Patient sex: F
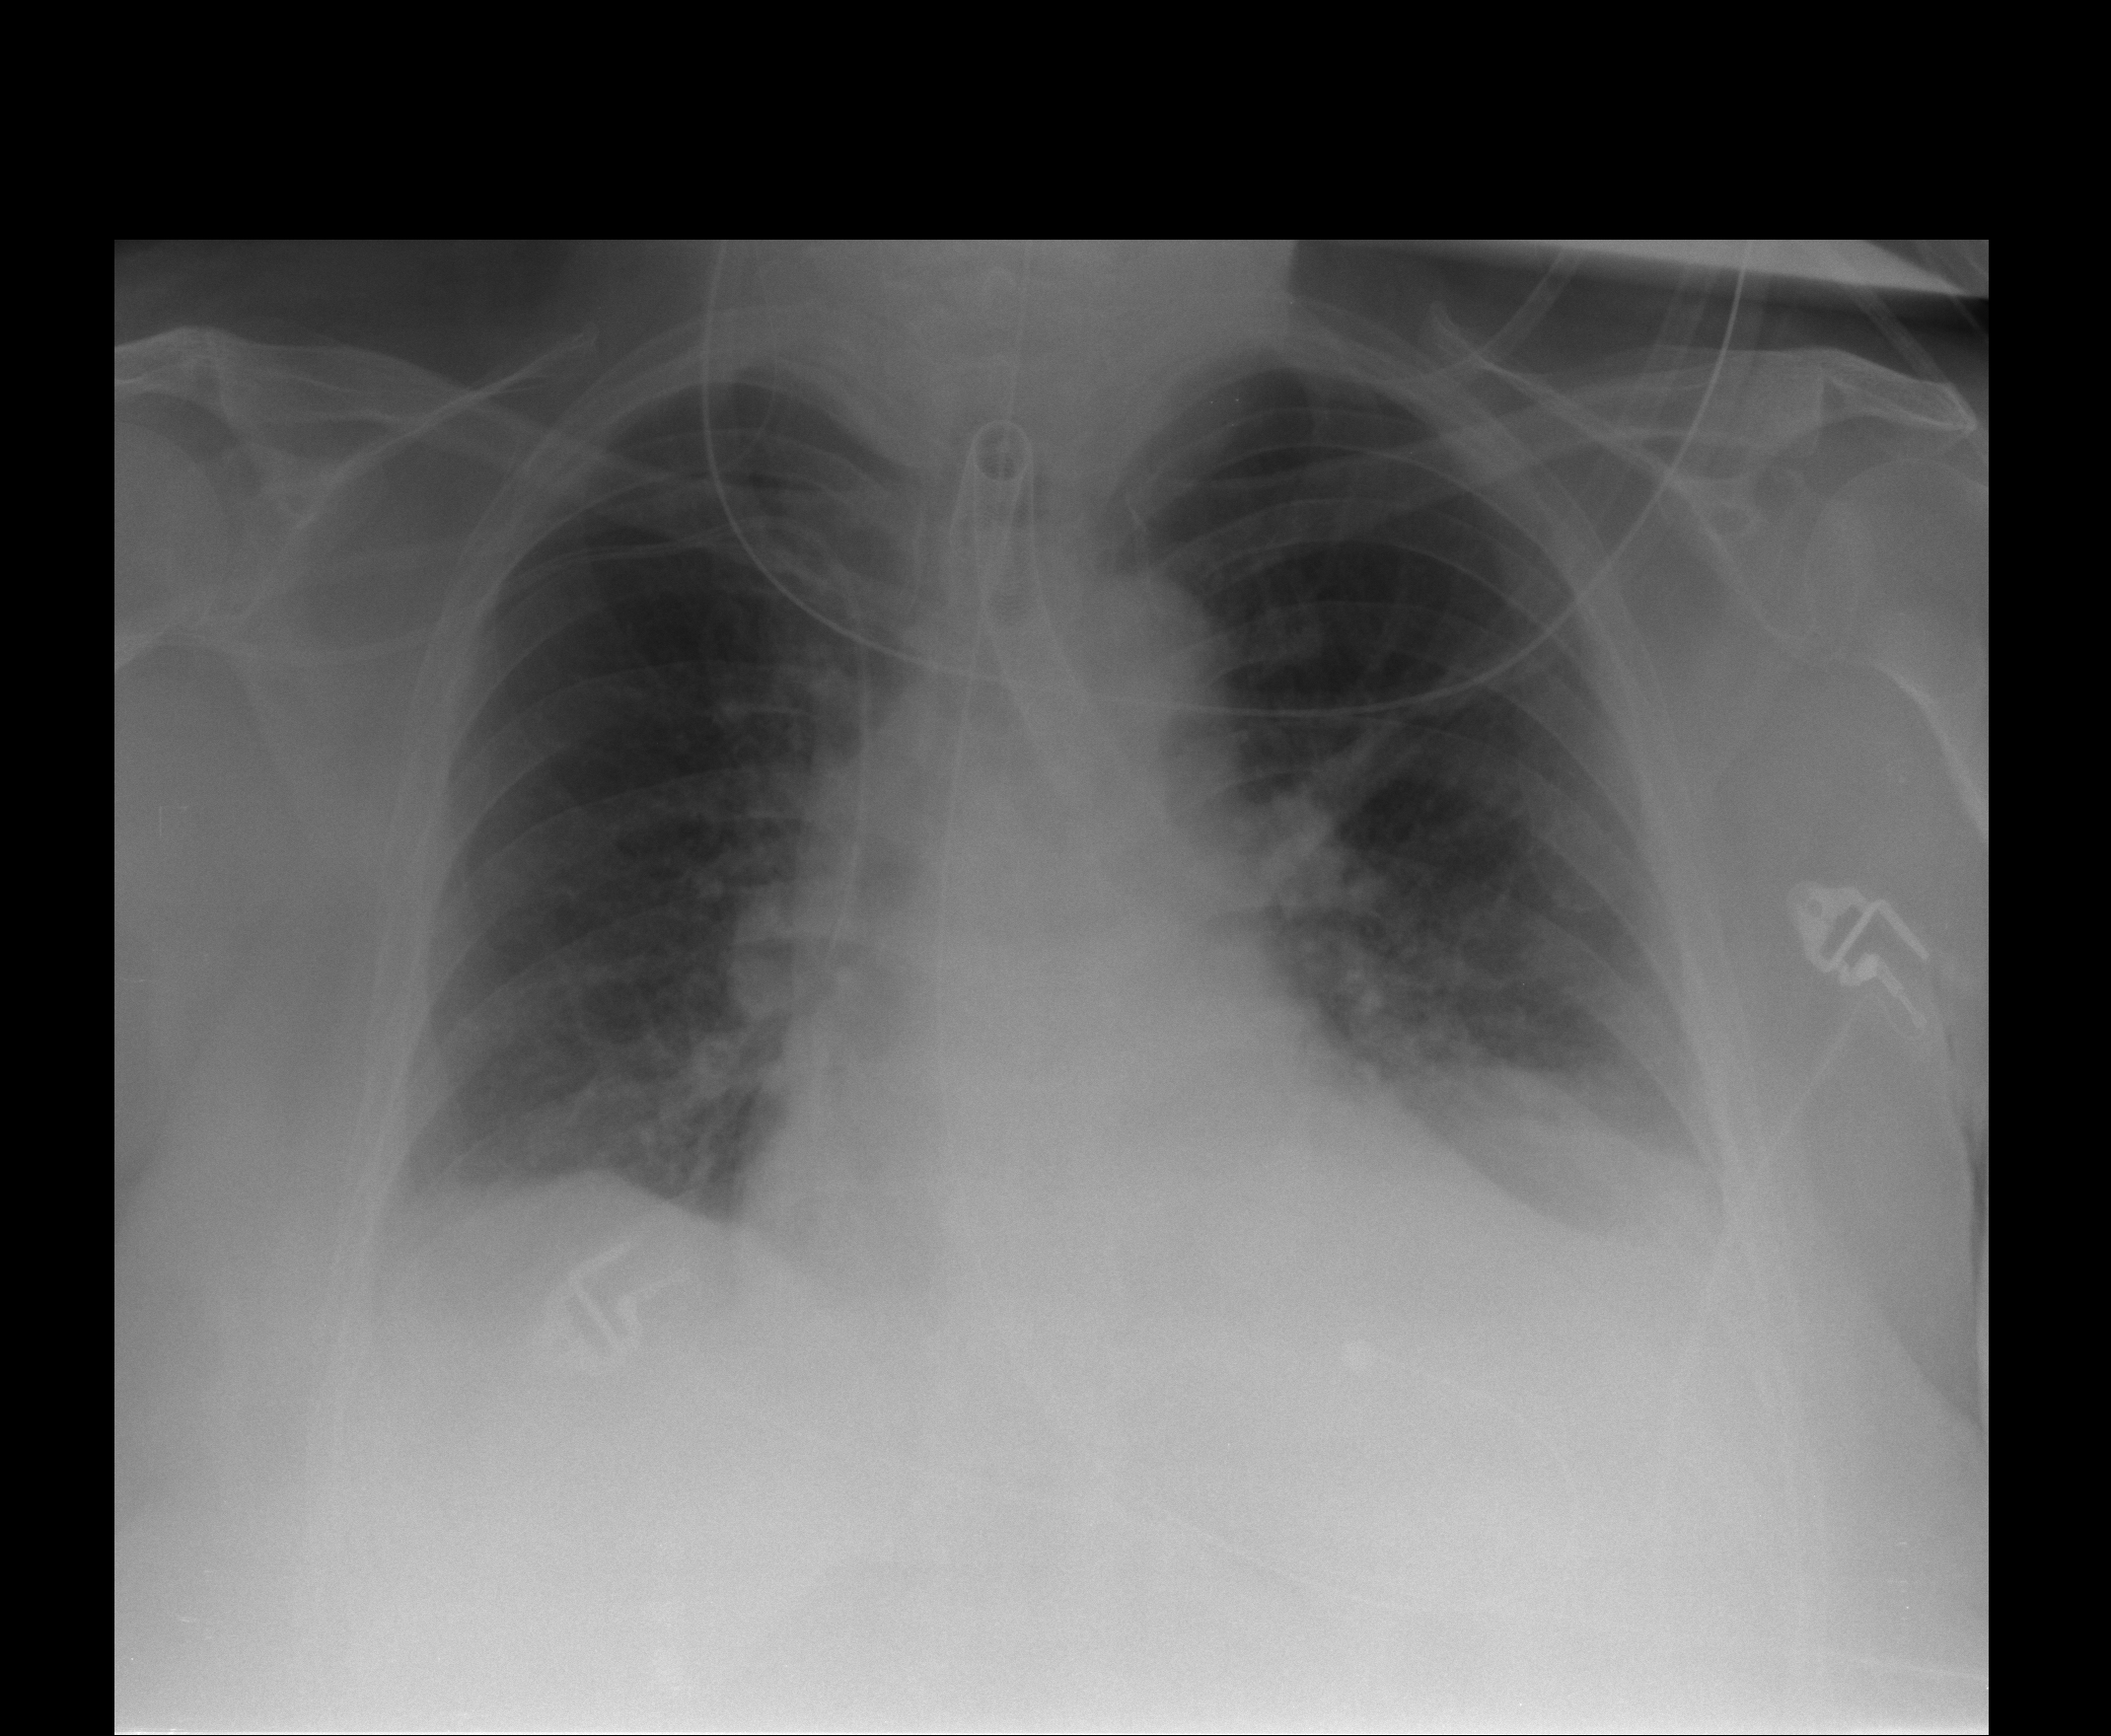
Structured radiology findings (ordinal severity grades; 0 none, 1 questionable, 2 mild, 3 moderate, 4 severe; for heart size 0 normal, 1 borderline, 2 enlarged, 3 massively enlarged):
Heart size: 0
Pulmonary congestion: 0
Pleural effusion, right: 1
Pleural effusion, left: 2
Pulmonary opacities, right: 0
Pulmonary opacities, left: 0
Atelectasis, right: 2
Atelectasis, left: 2